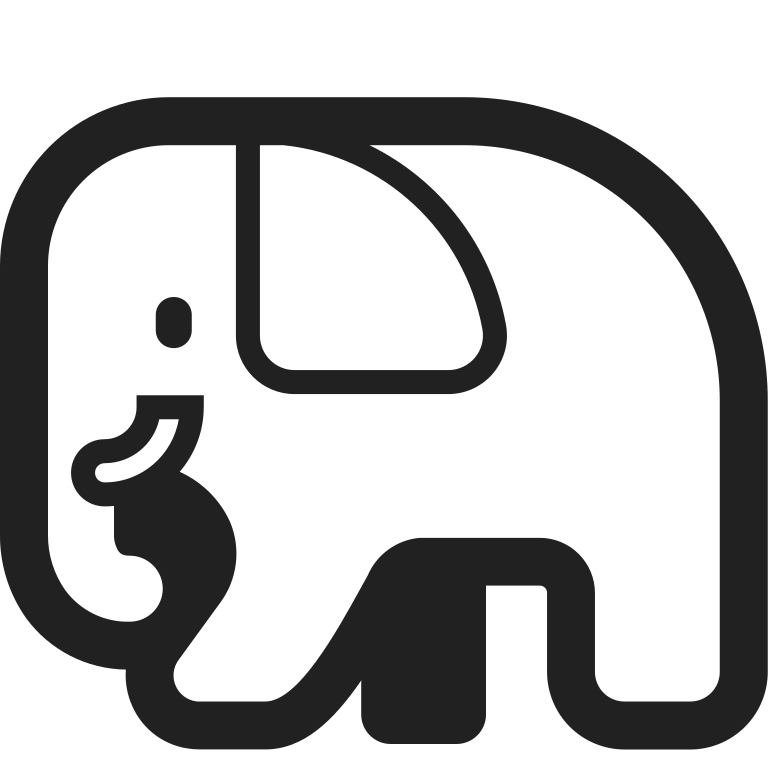
elephant high contrast